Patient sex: M
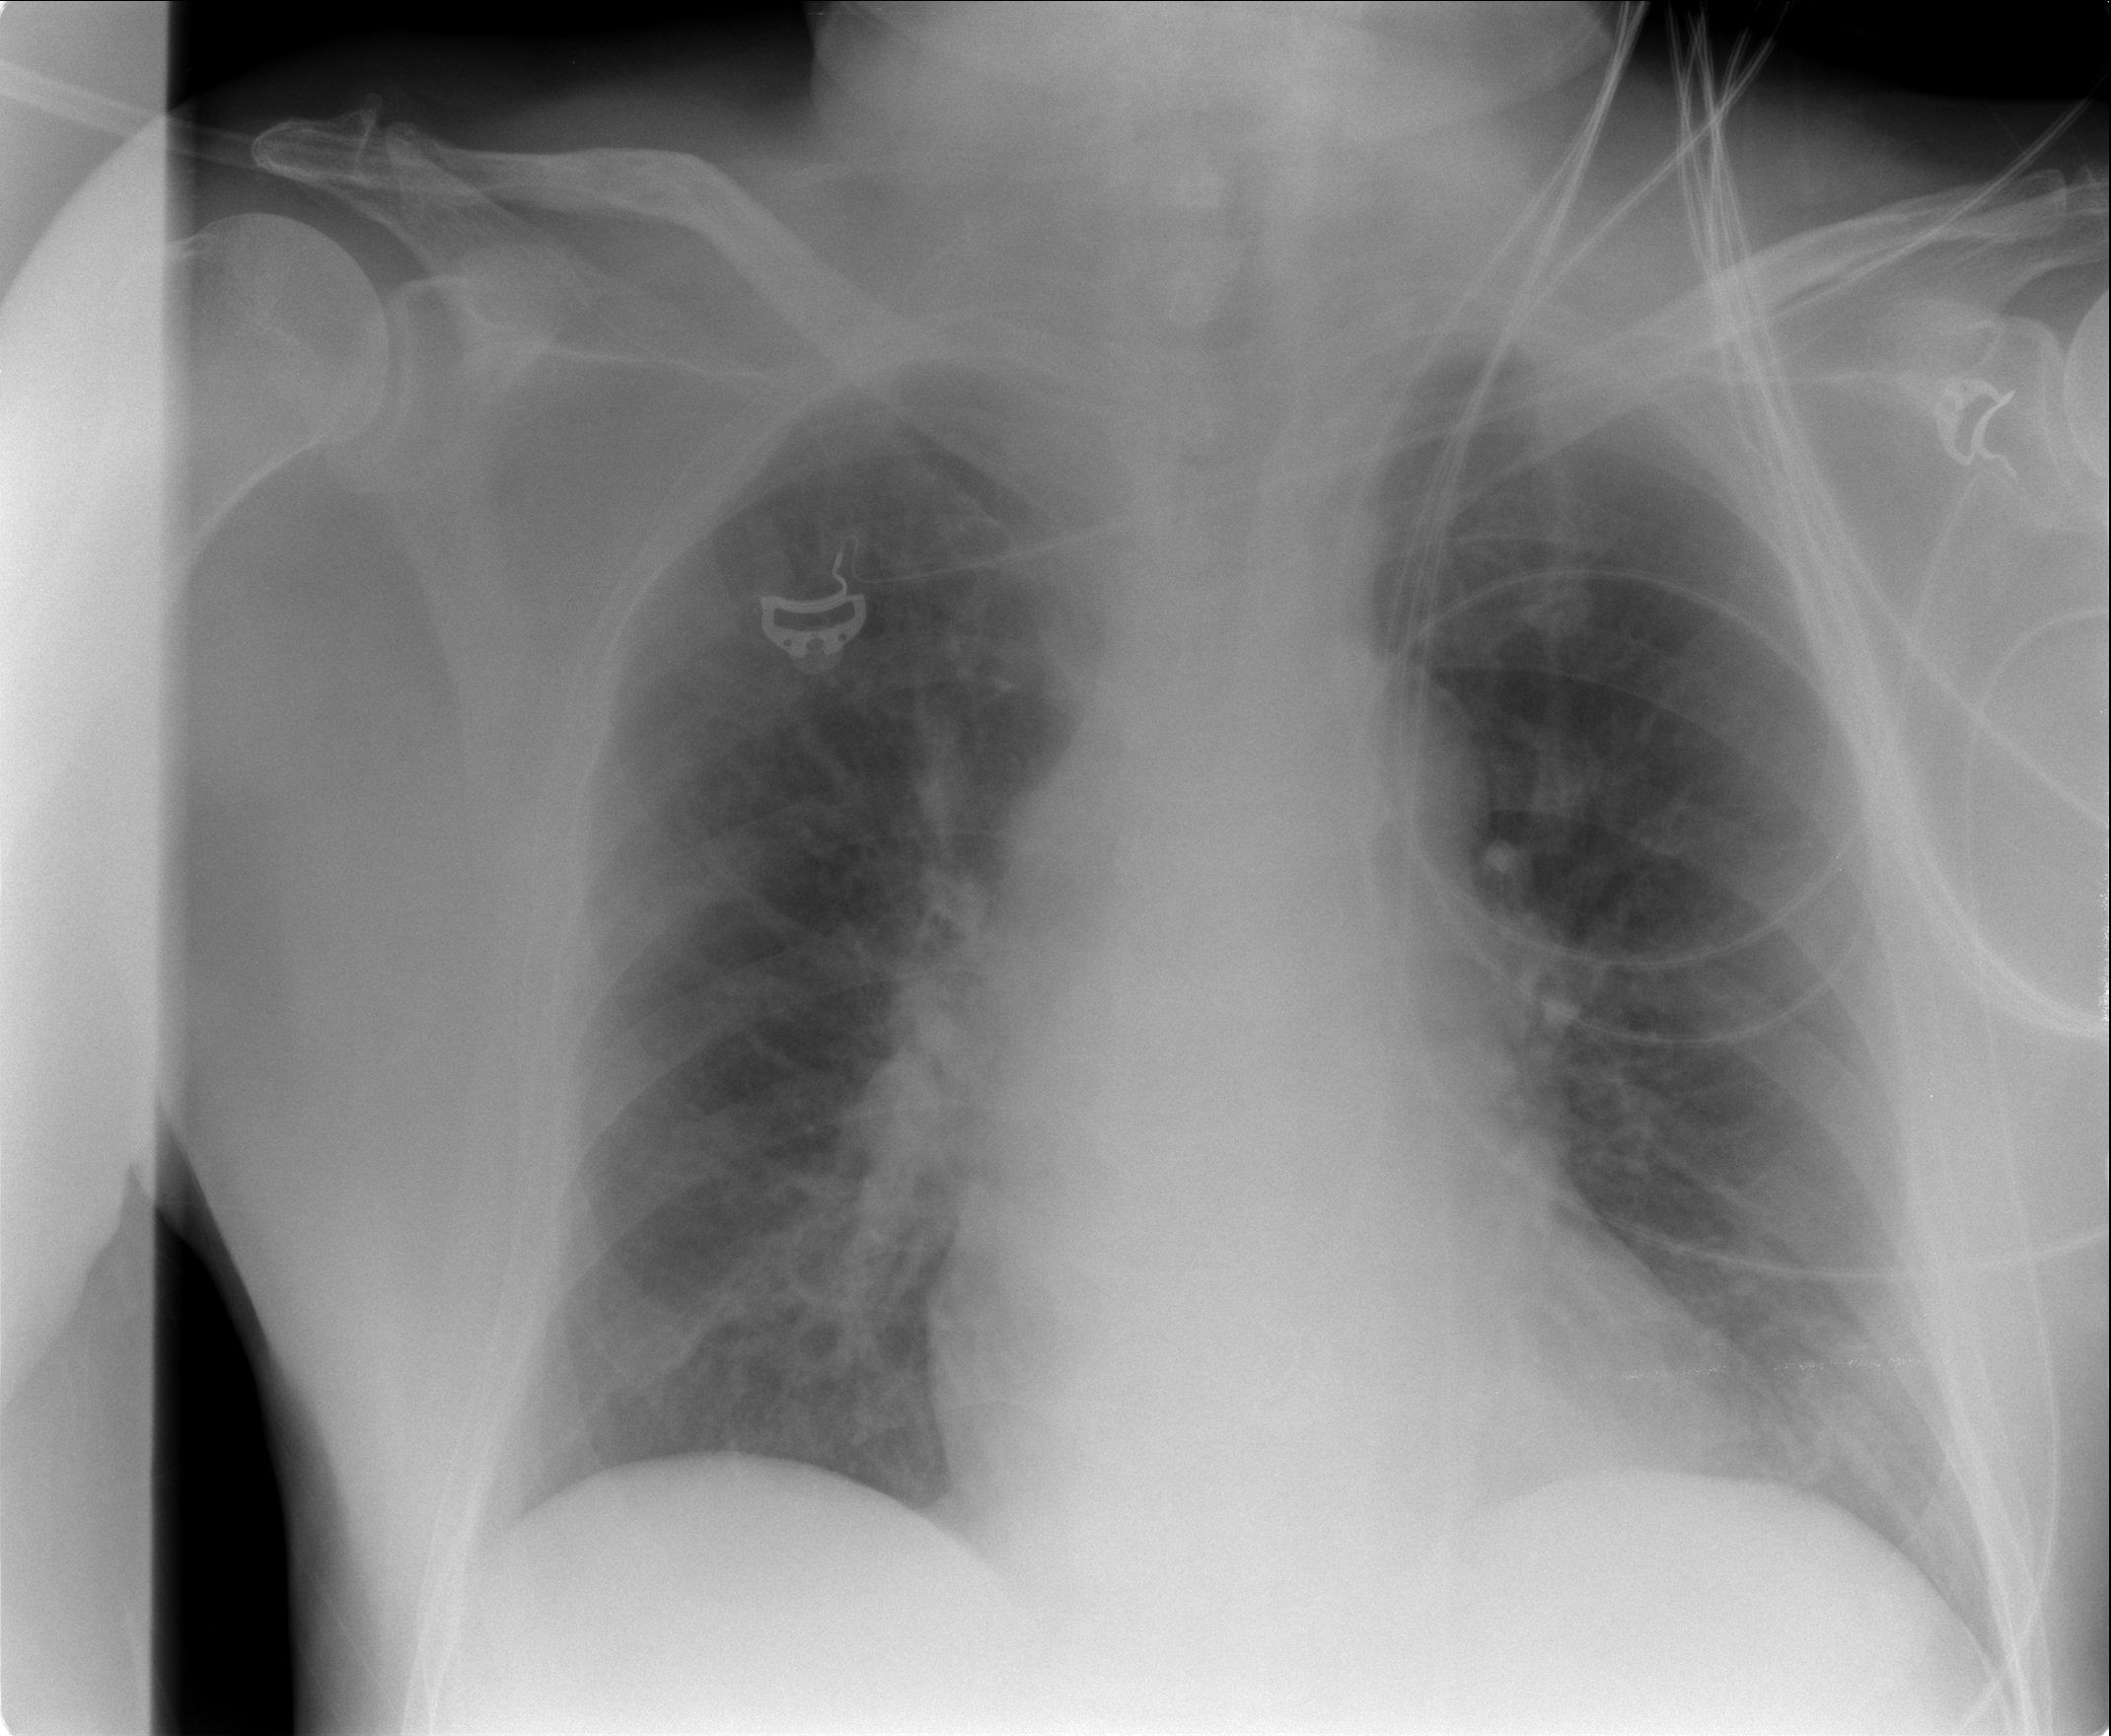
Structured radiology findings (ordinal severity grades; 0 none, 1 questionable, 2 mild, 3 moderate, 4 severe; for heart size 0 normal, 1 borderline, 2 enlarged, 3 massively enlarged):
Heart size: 0
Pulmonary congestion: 2
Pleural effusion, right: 0
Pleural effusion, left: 0
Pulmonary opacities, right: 0
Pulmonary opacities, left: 0
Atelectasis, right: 0
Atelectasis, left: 0